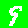
Digit: 9